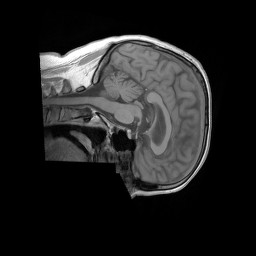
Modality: T1w
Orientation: sagittal
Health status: ill
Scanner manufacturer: siemens
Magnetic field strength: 3 T
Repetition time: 0.44 s
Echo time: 0.00266 s